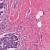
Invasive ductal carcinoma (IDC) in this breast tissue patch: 1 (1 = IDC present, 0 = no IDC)